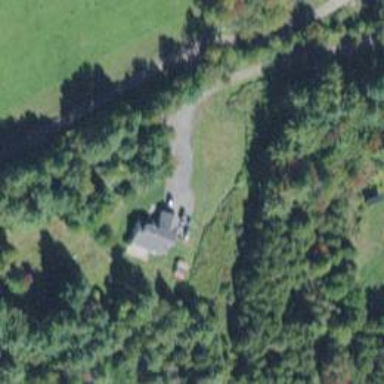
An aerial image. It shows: Simple house.